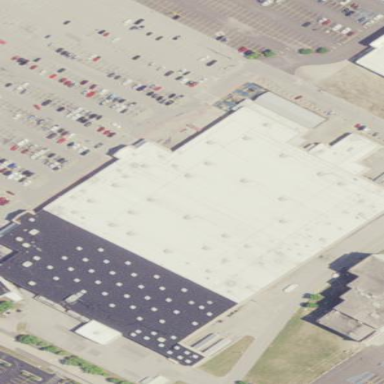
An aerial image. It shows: Retail building housing supermarket.